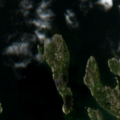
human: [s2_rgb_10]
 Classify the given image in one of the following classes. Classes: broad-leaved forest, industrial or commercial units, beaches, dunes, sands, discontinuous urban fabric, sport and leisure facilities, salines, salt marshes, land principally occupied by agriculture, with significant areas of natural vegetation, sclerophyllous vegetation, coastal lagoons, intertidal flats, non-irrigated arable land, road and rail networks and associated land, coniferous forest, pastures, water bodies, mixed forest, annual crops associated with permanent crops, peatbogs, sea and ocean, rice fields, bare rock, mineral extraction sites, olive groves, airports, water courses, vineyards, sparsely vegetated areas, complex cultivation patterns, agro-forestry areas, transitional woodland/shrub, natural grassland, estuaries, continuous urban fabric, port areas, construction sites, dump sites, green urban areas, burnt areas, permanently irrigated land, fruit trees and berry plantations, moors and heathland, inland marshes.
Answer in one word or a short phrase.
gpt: bare rock, sea and ocean